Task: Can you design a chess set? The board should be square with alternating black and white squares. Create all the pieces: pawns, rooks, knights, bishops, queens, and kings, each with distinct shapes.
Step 4177:
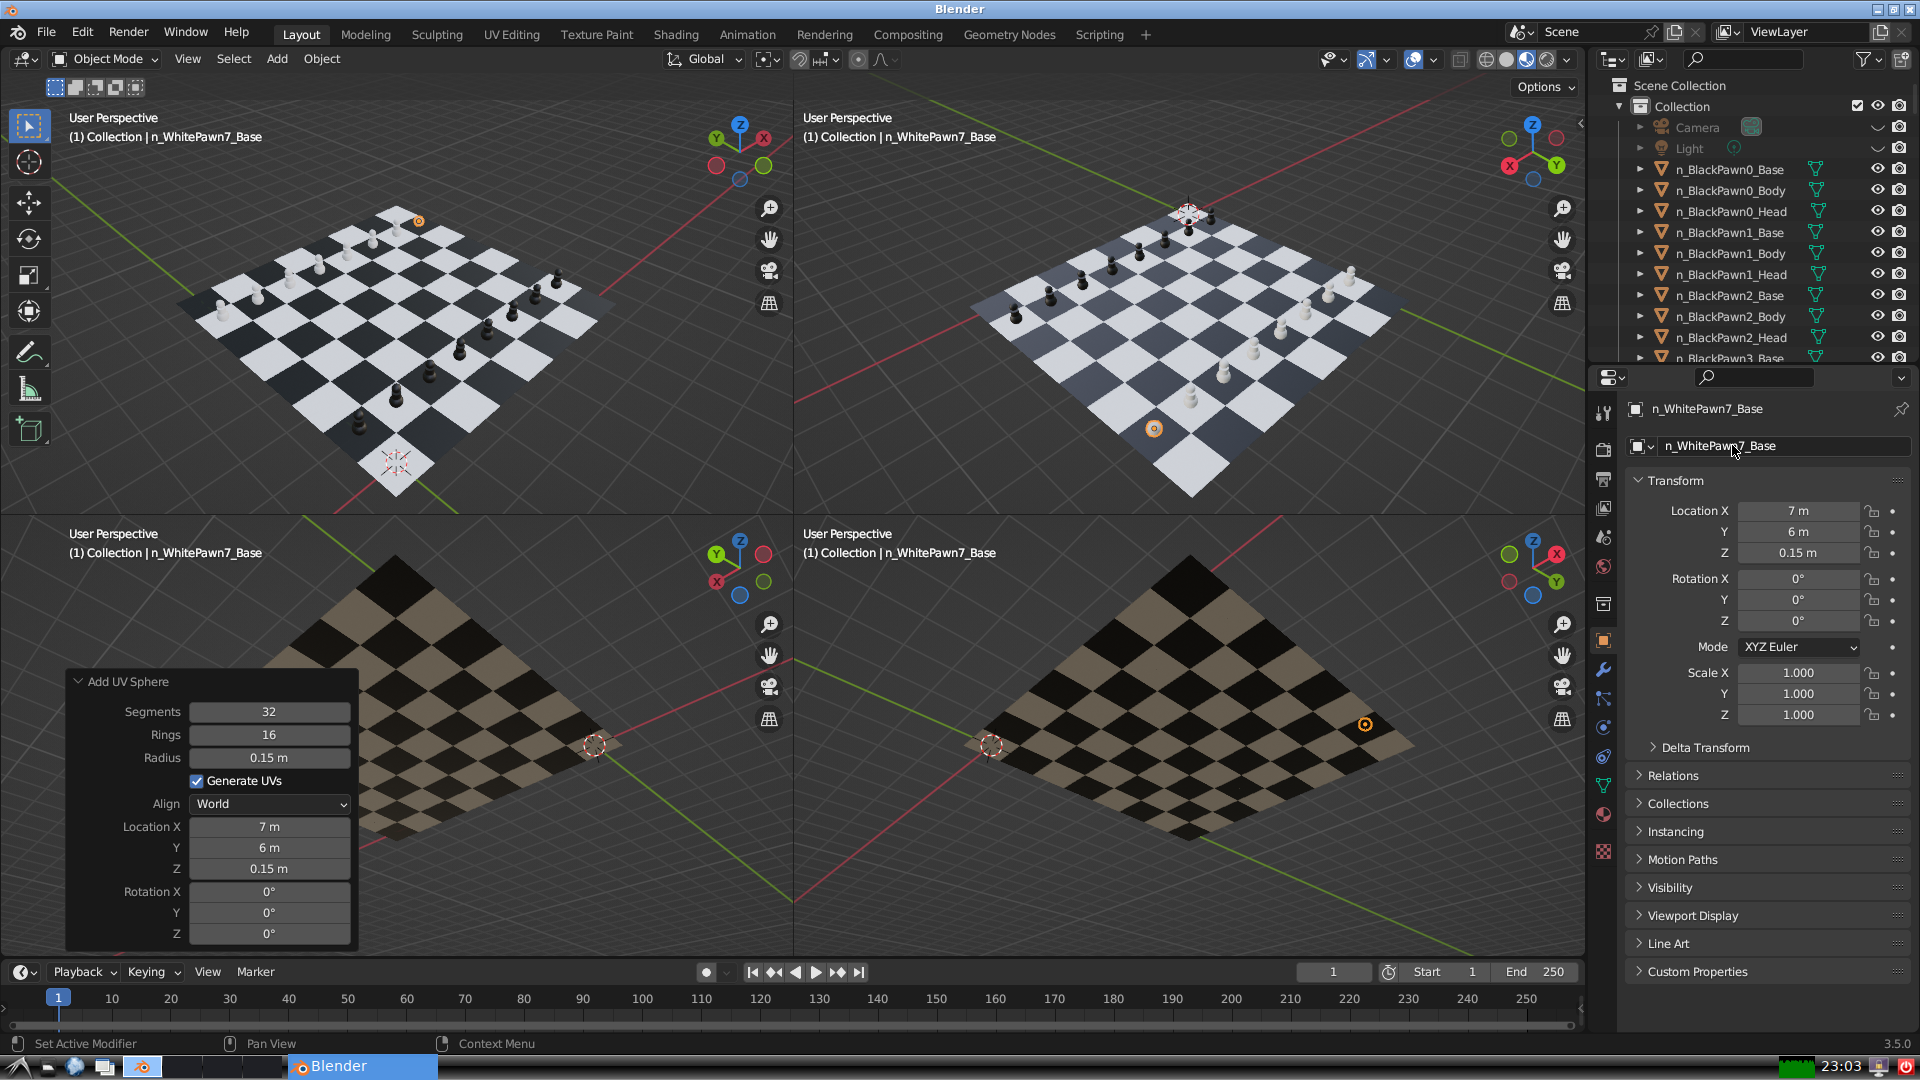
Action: {"mouse_move": [1603, 815]}